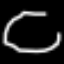
Label: octagon